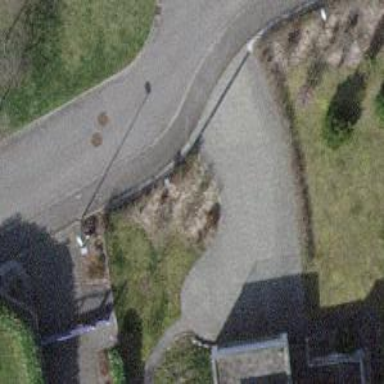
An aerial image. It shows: Asphalt sidewalk.